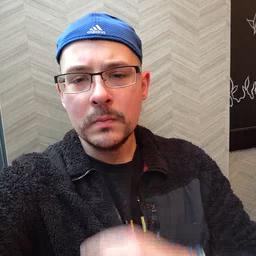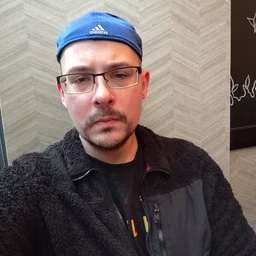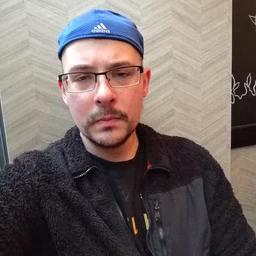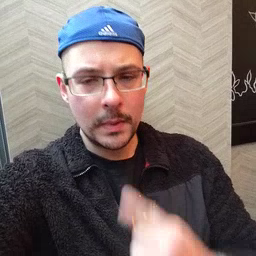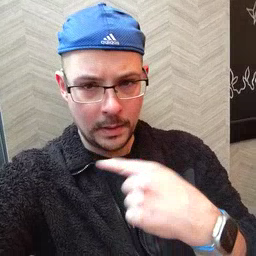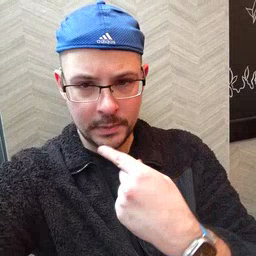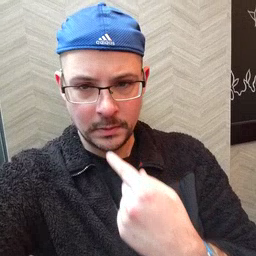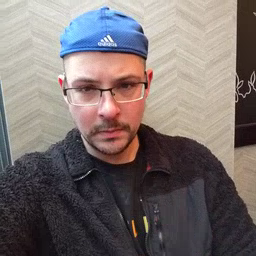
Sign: lips